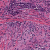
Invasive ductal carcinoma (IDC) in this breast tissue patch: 1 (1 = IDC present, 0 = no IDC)